Question:
I want to achieve this functionality. Please provide a suggestion for it.
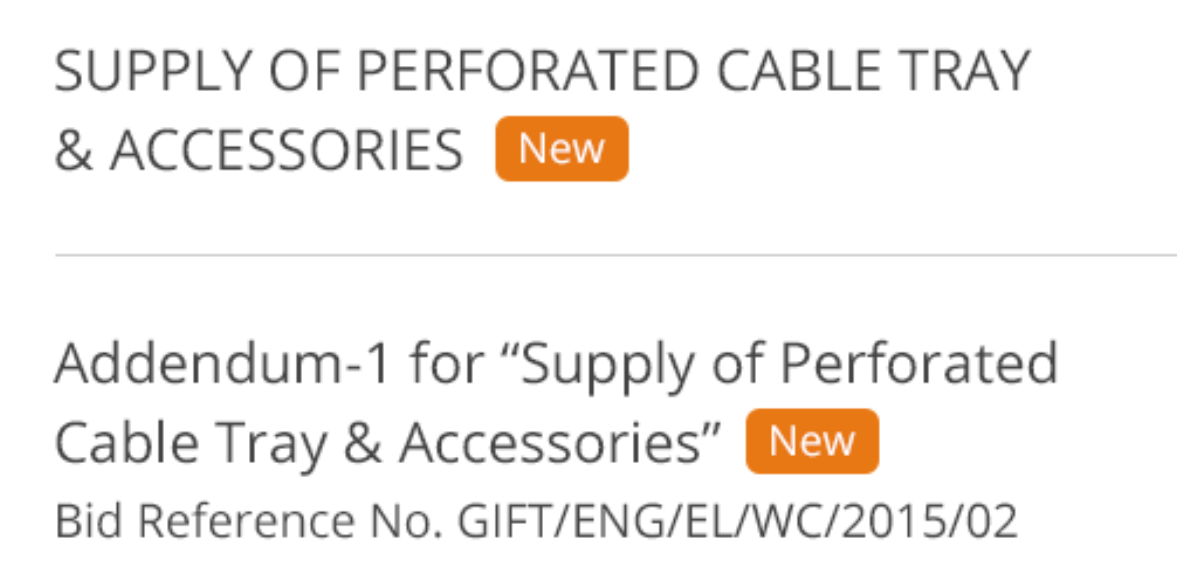
Answer: Try this, this adds a drawable in a TextView after text.
'''
TextView text=(TextView)findViewById(R.id.textView);
SpannableStringBuilder builder = new SpannableStringBuilder();
builder.append("This is text with image!").append(" ");
Drawable myIcon = getResources().getDrawable(R.drawable.ic_new);
myIcon.setBounds(0, 0, test.getLineHeight(),test.getLineHeight());
builder.setSpan(new ImageSpan(myIcon, ImageSpan.ALIGN_BASELINE),builder.length() - 1, builder.length(), 0);
text.setText(builder);
'''